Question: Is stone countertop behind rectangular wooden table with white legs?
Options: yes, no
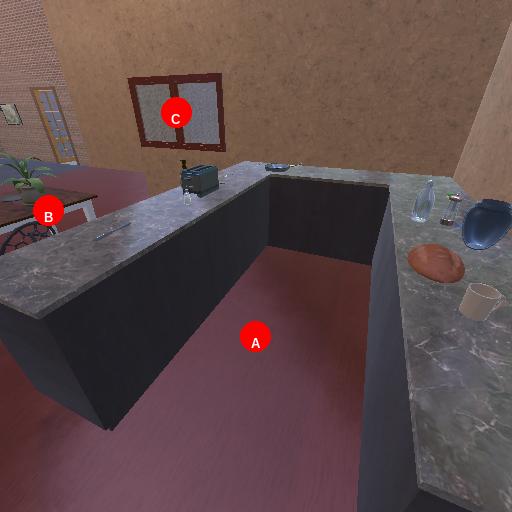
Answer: yes